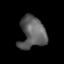
Tissue: lung
Cell type: Endothelial cells
Senescence score: 0.232
Nuclear area (px): 802
Mean DAPI intensity: 94.986